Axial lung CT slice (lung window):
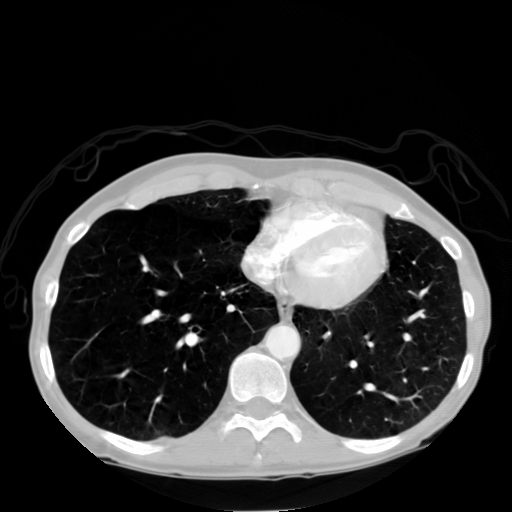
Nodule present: no